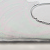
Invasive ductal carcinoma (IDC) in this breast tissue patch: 0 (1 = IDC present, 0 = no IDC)